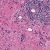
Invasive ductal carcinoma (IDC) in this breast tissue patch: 0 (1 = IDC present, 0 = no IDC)